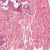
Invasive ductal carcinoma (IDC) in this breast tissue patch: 0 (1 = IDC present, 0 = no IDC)